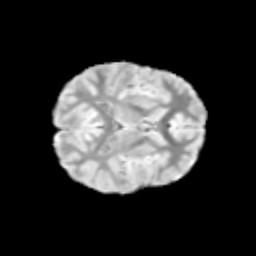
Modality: T2w
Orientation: axial
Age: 9
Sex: female
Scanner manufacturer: siemens
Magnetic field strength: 3 T
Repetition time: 3.8 s
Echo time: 0.07 s